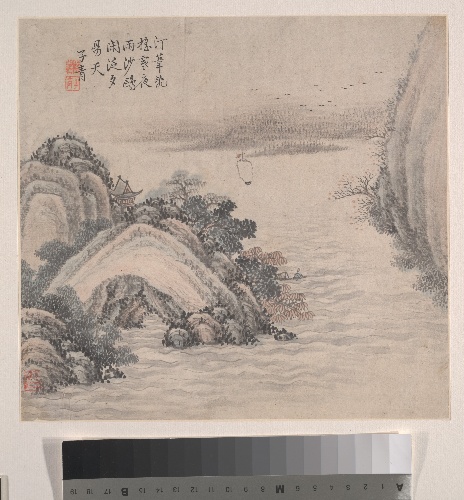
Title: 清  張之萬  山水  冊頁十二開|Landscapes
Artist: Zhang Zhiwan
Artist bio: Chinese, 1811–1897
Date: dated 1875
Object type: Album
Classification: Paintings
Medium: Album of twelve leaves; ink and color on paper
Culture: China
Period: Qing dynasty (1644–1911)
Dimensions: 9 5/16 x 9 13/16 in. (23.7 x 24.9 cm)
Department: Asian Art
Credit line: Gift of Robert Hatfield Ellsworth, in memory of La Ferne Hatfield Ellsworth, 1986
Accession year: 1986
Repository: Metropolitan Museum of Art, New York, NY
Tags: Landscapes